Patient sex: F
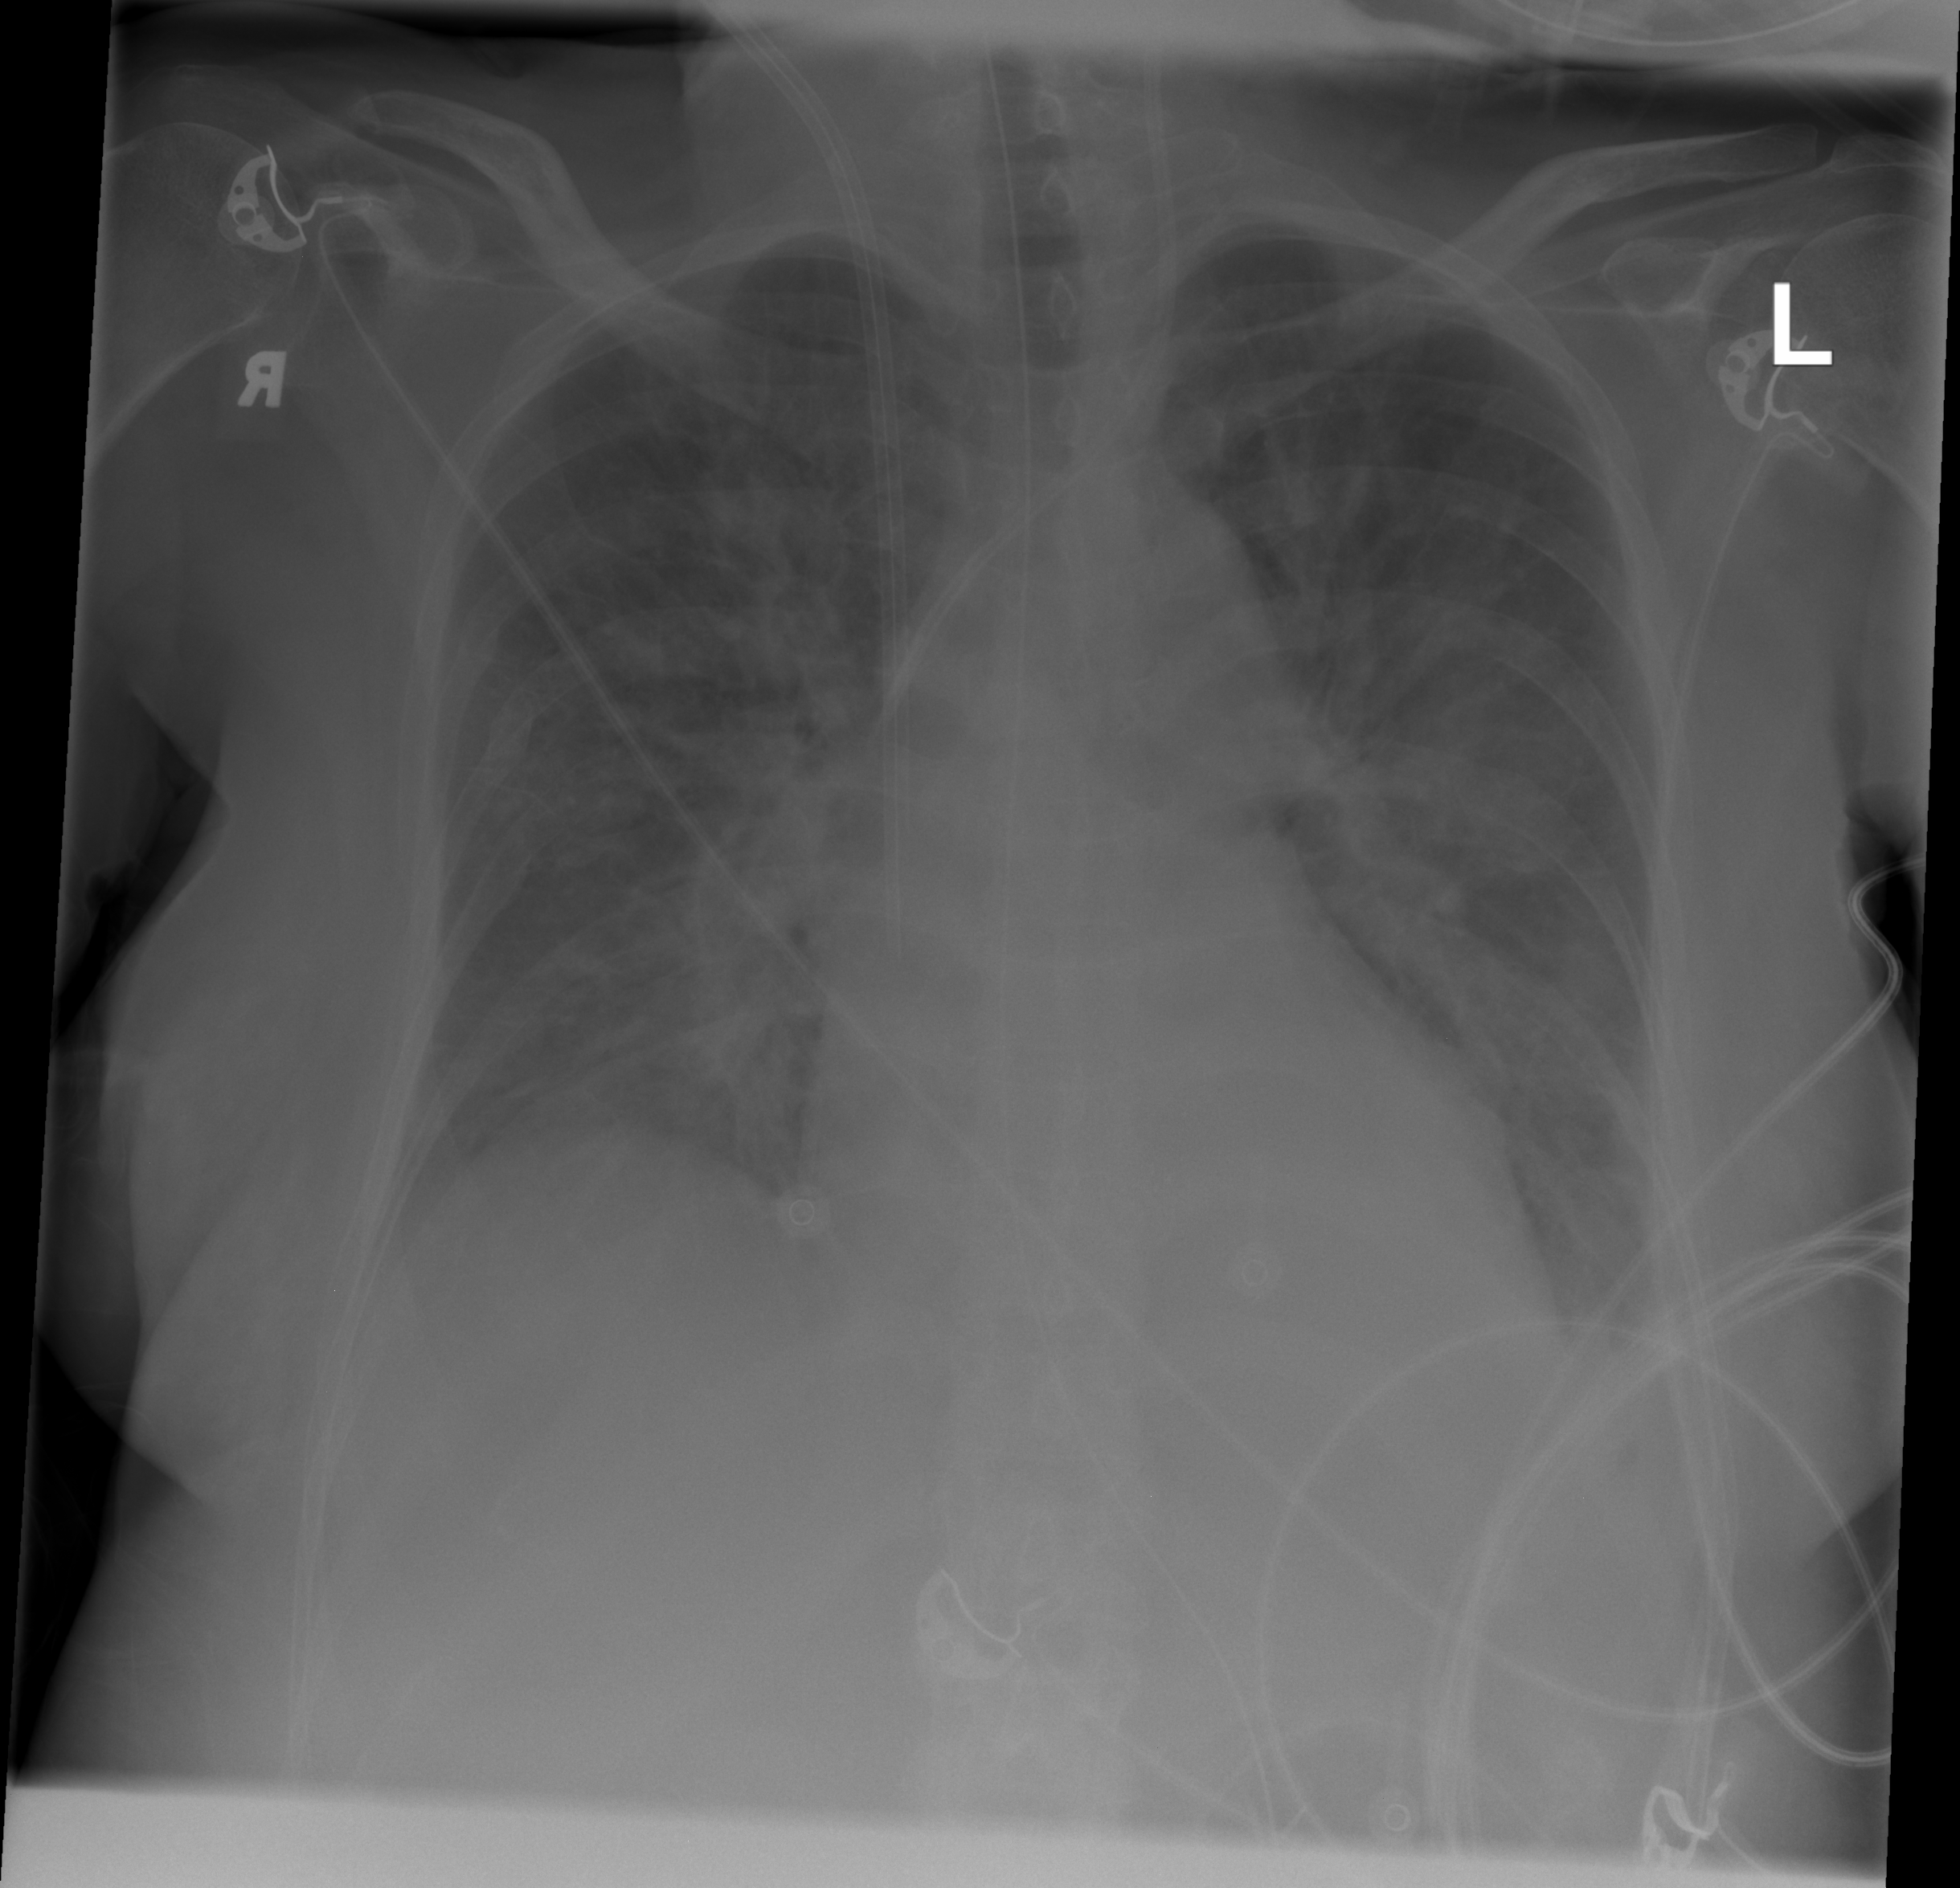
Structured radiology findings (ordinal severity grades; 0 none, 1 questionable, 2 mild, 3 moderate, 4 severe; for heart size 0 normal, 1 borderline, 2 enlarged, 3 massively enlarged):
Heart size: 0
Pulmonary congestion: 3
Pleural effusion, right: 2
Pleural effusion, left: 2
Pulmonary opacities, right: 0
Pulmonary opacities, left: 0
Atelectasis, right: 2
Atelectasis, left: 2